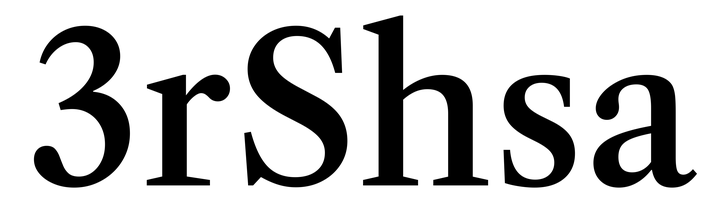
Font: LibreCaslonText_Medium